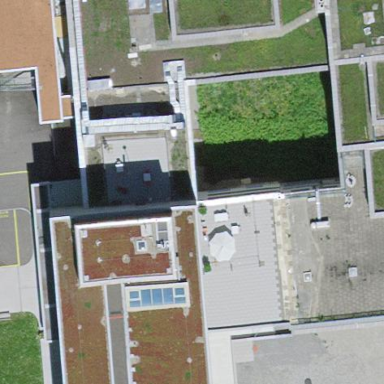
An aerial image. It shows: Hospital building.